Question: I have an app.config file. It's from a sample given to me for an API I have to use... I want to get a setting from the file so that I can use the settings from there and not have to duplicate efforts.
How can I get the words "FindMe", "LocalMachine" and "My" in this app.config file (to drive pulling a certificate from the given information)?
'''
<?xml version="1.0" encoding="utf-8"?>
<configuration>
<startup>...</startup>
<system.serviceModel>
<bindings>...</bindings>
<client>...</client>
<behaviors>
<endpointBehaviors>
<behavior name="ClientCertificateBehavior">
<clientCredentials>
<clientCertificate findValue="FindMe" storeLocation="LocalMachine" storeName="My" x509FindType="FindBySubjectName"/>
<serviceCertificate><authentication certificateValidationMode="None"/></serviceCertificate>
</clientCredentials>
</behavior>
</endpointBehaviors>
</behaviors>
</system.serviceModel>
</configuration>
'''
I'm looking to see if I can find it in System.ServiceModel.Configuration or ConfigurationManager, but I'm not seeing how to get those specific values.
Edit:
I think I'm real close, but I can't seem to get the values.

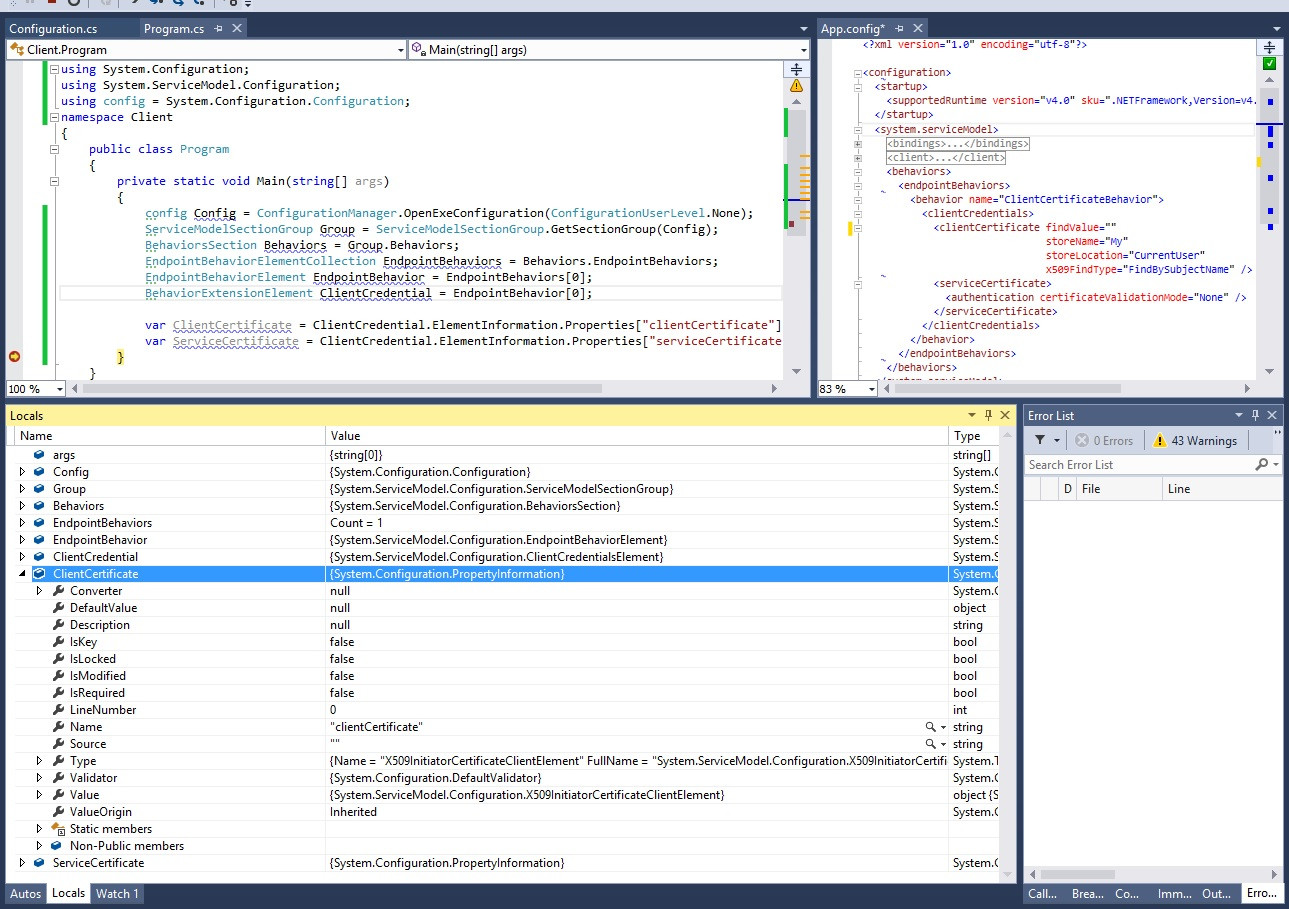
Answer: Using Gandarez's comment and Phils answer as a launching board, I was able to poke my way into this solution. It's far from finished, but it'll allow me to get the values and I can fine tune it as needed:
'''
using System.Configuration;
using System.ServiceModel.Configuration;
using config = System.Configuration.Configuration;
namespace Client
{
public class Program
{
private static void Main(string[] args)
{
config Config = ConfigurationManager.OpenExeConfiguration(ConfigurationUserLevel.None);
ServiceModelSectionGroup Group = ServiceModelSectionGroup.GetSectionGroup(Config);
BehaviorsSection Behaviors = Group.Behaviors;
EndpointBehaviorElementCollection EndpointBehaviors = Behaviors.EndpointBehaviors;
EndpointBehaviorElement EndpointBehavior = EndpointBehaviors[0];
ClientCredentialsElement ClientCredential = (ClientCredentialsElement) EndpointBehavior[0];
var ClientCertificate = ClientCredential.ClientCertificate;
var findValue = ClientCertificate.FindValue;
var storeName = ClientCertificate.StoreName;
var storeLocation = ClientCertificate.StoreLocation;
var X509FindType = ClientCertificate.X509FindType;
}
}
}
'''